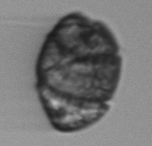
Label: Margalefidinium